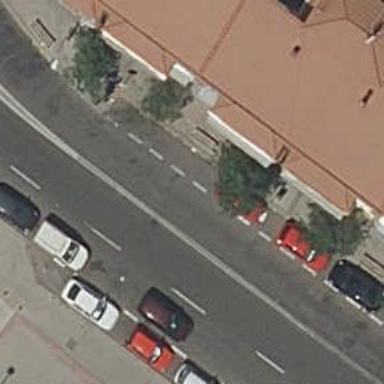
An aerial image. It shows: Taxi stand.